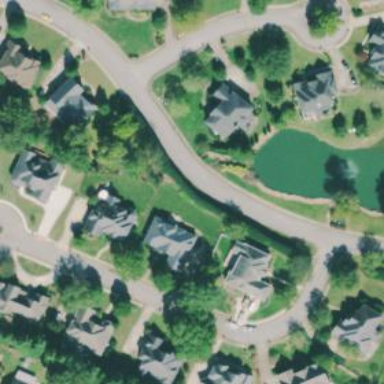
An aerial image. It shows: Neighborhood.